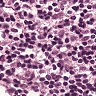
Metastatic tissue present: no